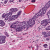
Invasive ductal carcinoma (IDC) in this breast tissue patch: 0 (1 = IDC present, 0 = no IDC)